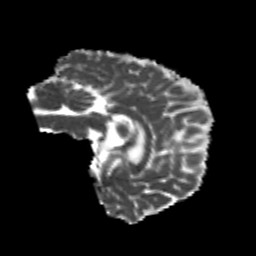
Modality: MD
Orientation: sagittal
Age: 22
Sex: female
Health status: healthy
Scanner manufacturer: philips
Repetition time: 7.389 s
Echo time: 0.08599 s